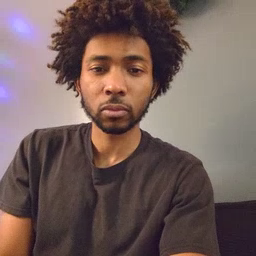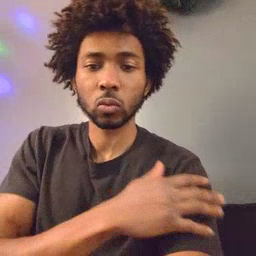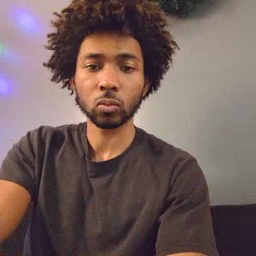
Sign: arm